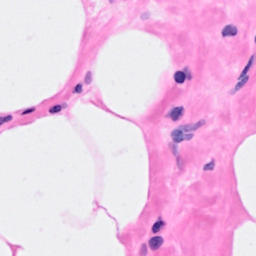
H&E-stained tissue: Breast